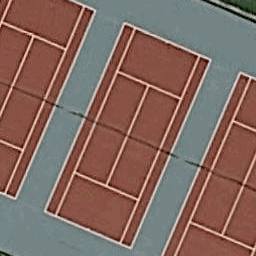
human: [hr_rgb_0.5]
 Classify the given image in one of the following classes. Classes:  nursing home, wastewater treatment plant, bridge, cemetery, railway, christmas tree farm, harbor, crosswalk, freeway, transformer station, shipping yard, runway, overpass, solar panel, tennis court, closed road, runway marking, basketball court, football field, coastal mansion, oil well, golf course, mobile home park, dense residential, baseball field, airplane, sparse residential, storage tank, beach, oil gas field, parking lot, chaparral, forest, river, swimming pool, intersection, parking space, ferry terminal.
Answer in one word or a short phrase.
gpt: tennis court